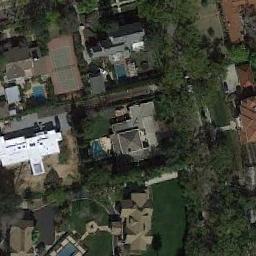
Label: tennis_court